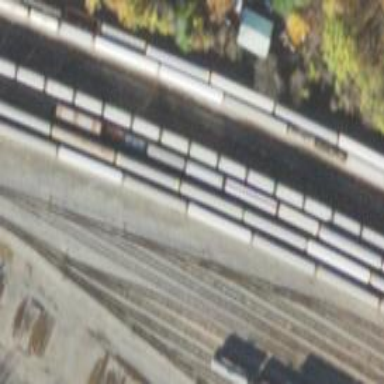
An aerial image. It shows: Railway yard.